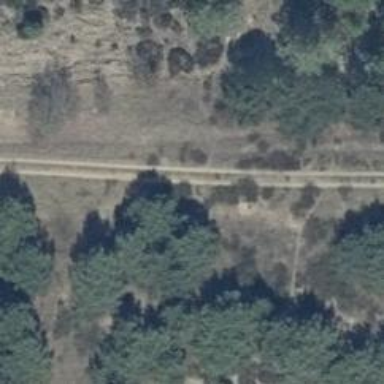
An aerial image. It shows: Sandy track road with grade 4 track type.